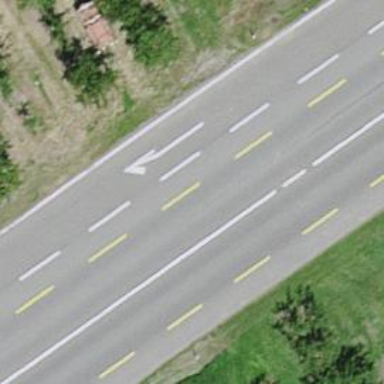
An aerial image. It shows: Primary highway with asphalt surface. It also has lane for cyclists on both sides.